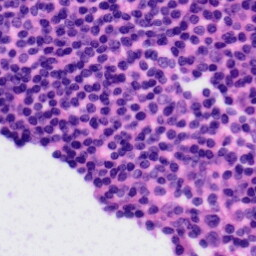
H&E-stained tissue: Tonsil